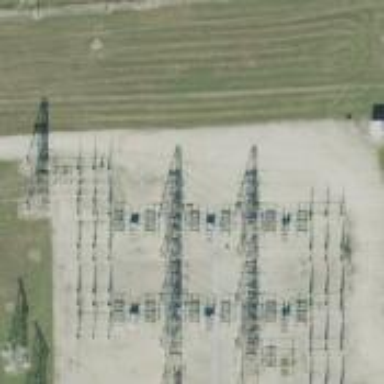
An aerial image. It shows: Switch for power supply.